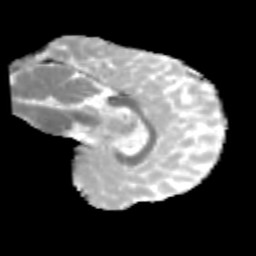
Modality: MD
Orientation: sagittal
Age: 9
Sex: male
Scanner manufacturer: siemens
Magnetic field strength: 3 T
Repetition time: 3.8 s
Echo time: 0.07 s